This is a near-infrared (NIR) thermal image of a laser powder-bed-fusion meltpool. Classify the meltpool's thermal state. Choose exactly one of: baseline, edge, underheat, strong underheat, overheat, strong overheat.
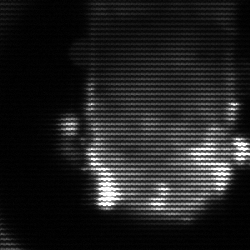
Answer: baseline